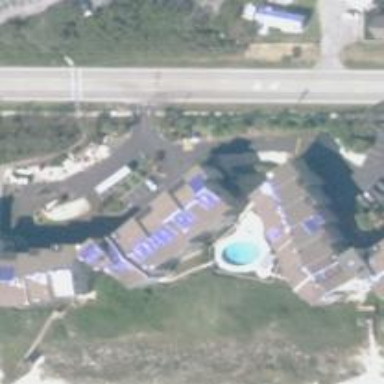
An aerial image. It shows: Swimming pool located in leisure land.